Field crop: tomato
Growth stage: 1
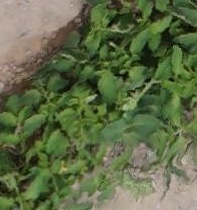
Species: tomato